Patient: sex F, age 70
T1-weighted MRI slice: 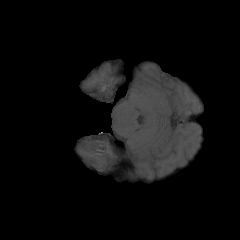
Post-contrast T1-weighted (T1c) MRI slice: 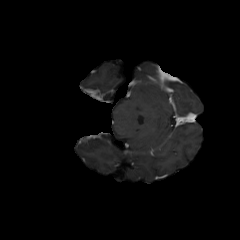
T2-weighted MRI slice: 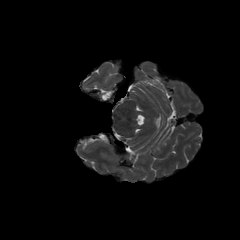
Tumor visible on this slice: no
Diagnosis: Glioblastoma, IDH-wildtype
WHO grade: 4